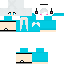
A female human skin with pale skin, wearing blonde long hair dressed in a blue hoodie and red pants, featuring a closed mouth.